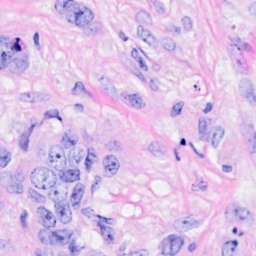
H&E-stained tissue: Breast